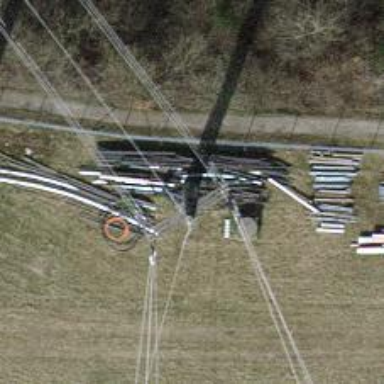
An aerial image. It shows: Power line with three cables.